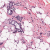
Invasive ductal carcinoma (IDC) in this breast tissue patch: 1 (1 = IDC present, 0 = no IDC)